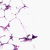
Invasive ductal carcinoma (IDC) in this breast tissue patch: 0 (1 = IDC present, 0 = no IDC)